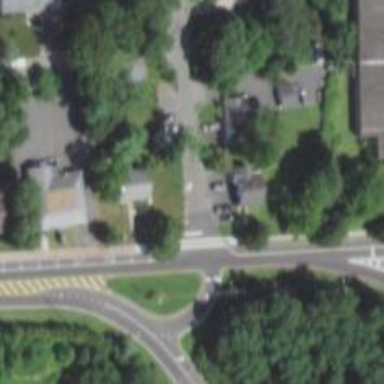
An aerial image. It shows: Marked uncontrolled road crossing.